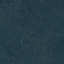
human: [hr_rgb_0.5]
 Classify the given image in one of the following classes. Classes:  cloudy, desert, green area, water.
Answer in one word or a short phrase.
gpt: green area